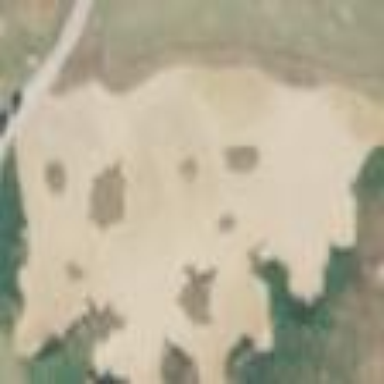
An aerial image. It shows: Sand bunker on golf course.